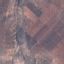
Land use / land cover: PermanentCrop